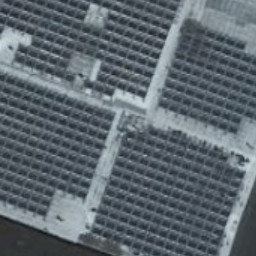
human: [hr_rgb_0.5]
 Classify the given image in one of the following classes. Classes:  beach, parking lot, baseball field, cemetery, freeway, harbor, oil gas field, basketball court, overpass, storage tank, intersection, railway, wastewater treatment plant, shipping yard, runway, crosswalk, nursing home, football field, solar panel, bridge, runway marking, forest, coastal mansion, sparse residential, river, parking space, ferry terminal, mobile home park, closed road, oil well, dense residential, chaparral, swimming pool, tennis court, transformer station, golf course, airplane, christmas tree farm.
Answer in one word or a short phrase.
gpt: solar panel